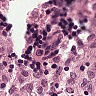
Metastatic tissue present: no